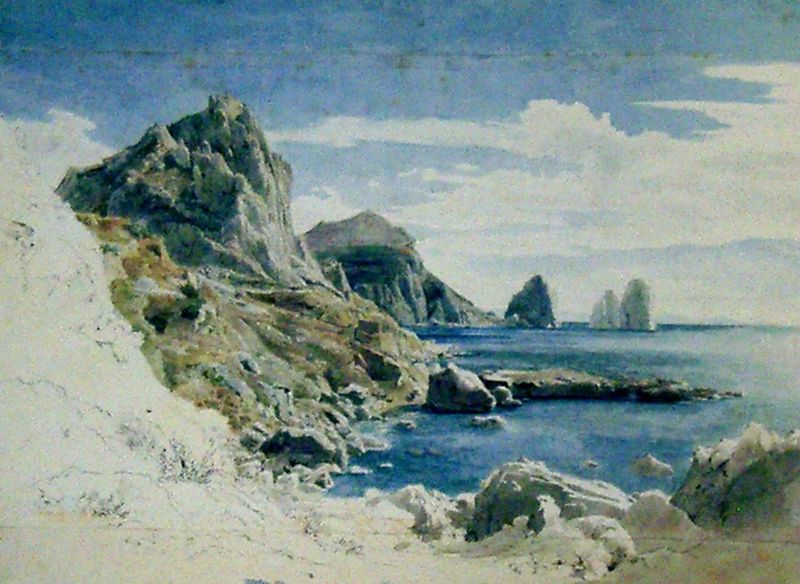
Titel: Felsenküste auf Capri
Künstler: Johann Heinrich Schilbach
Standort: Darmstadt
Institution: Hessisches Landesmuseum
Schlagwörter: berg, blau, felsen, gemälde, gestein, himmel, meer, schatten, wasser, weiß, wolken, aquarell, gelb, grün, landschaft, ocker, sand, see, ufer, braun, grau, hell, kreide, licht, schwarz, skizze, zeichnung, blick, eis, gras, schnee, malerei, alt, spitze, stein, steine, bild, einsamkeit, erde, gräser, horizont, hügel, kalt, natur, busch, gewässer, sonne, boden, insel, pflanzen, anhöhe, gischt, küste, sommer, strand, wellen, italien, abhang, steinig, berge, fels, gebirge, gipfel, gletscher, klippen, öde, farbe, tag, landschaftsmalerei, geröll, friedrich, brandung, wogen, bucht, unscharf, klippe, ozean, kante, tusche, algen, kälte, eisschollen, moos, eisberg, entwurf, sonnig, unvollendet, bewachsen, blauer himmel, feksen, unfertig, pixel, vorzeichnung, kalk, blai, schmelze, caspar, irland, blid, arktis, antarktis, rügen, kreidefelsen, spitze felsen im wasser, landhscfat, felsnadel, felsen+